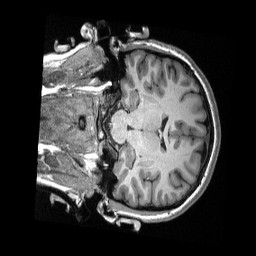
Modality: T1w
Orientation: coronal
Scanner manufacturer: siemens
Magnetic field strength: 3 T
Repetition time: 2.3 s
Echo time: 0.00308 s